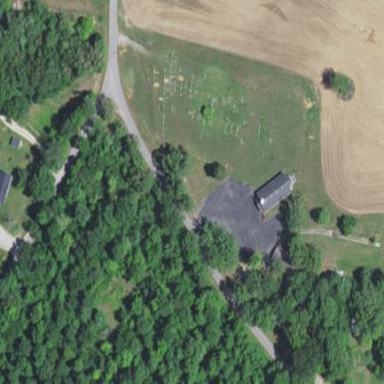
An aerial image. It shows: Cemetery.